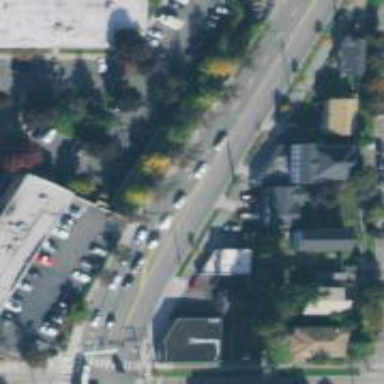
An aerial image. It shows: Secondary road with separate sidewalks.